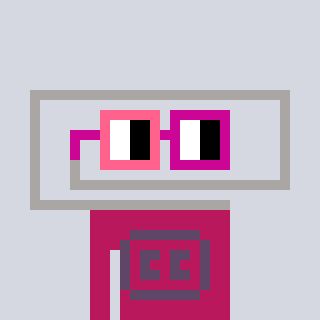
a pixel art character with square pink and red glasses, a paperclip-shaped head and a darkpink-colored body on a cool background